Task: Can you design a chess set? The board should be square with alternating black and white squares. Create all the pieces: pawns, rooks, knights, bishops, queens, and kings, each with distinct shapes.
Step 1865:
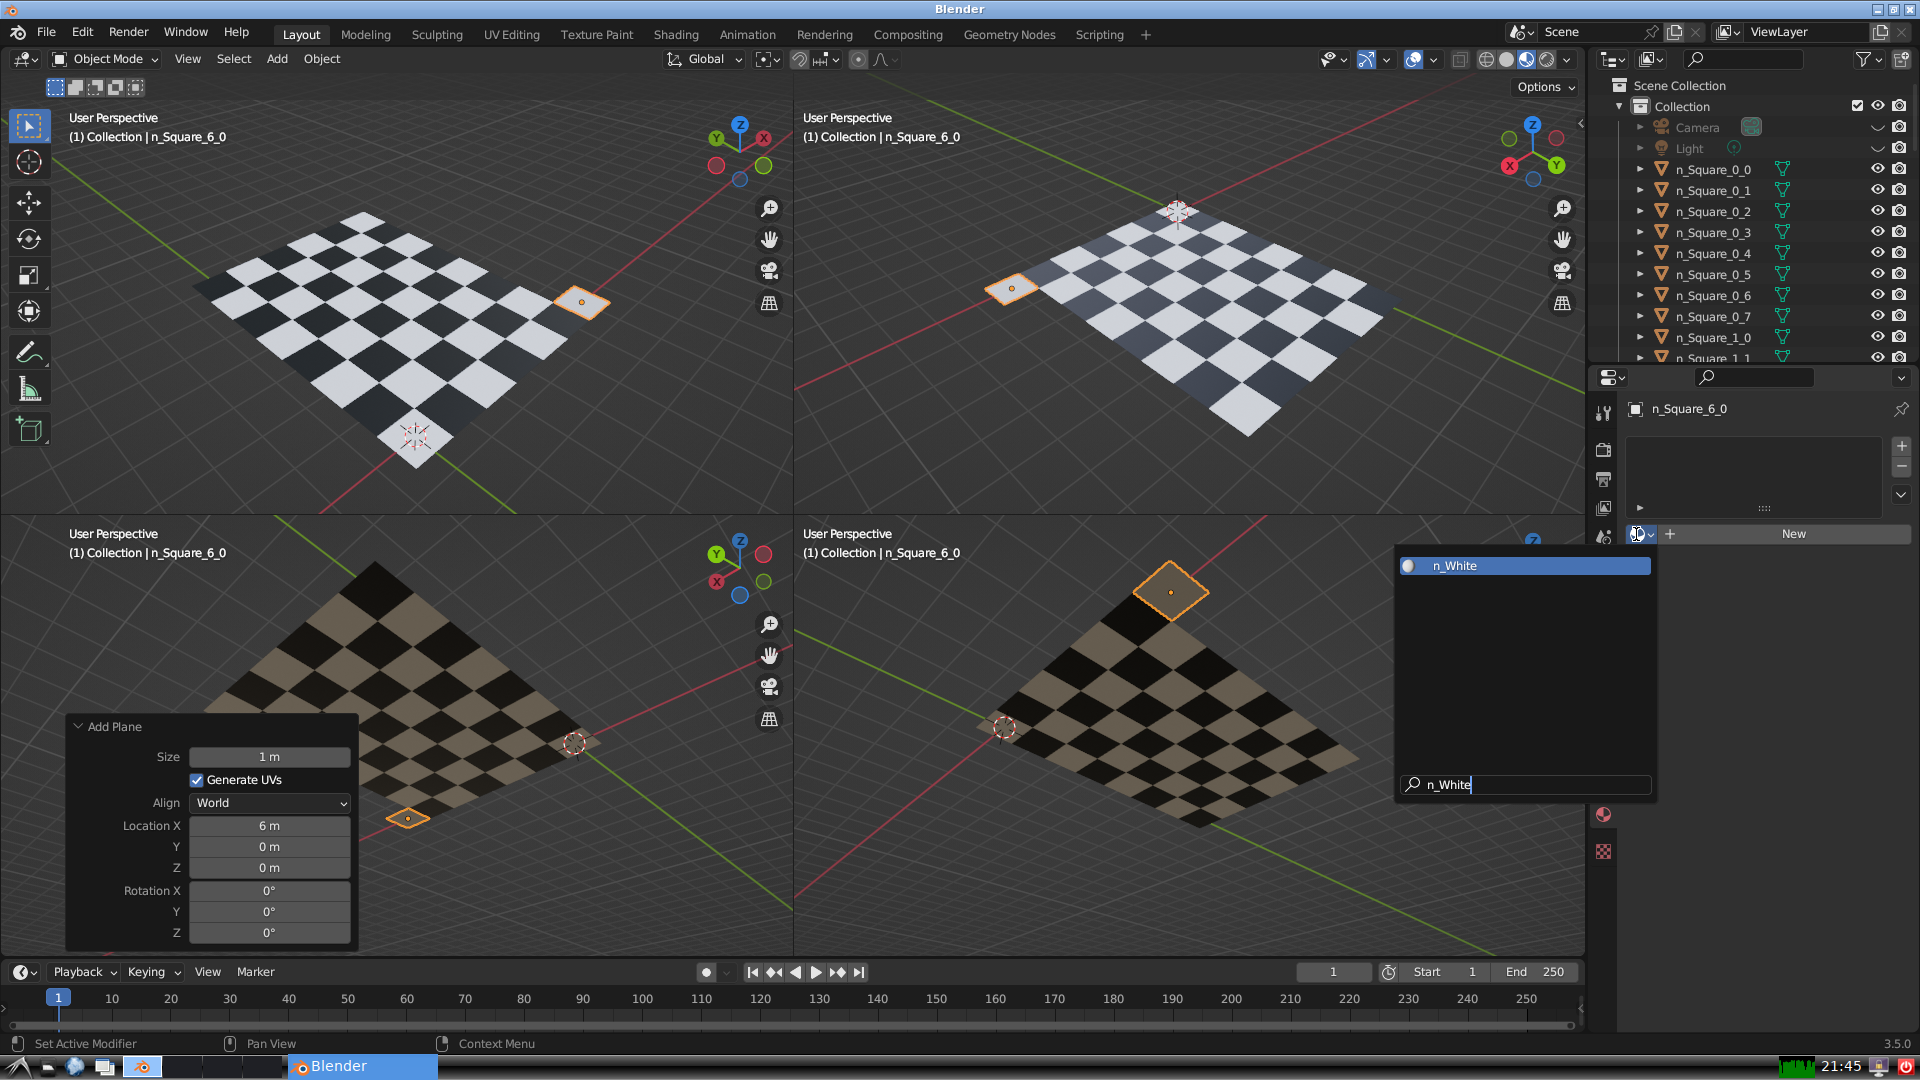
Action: {"key_press": ['Return']}